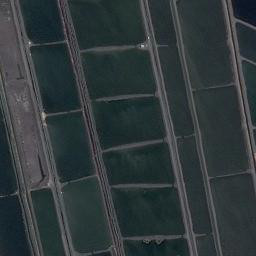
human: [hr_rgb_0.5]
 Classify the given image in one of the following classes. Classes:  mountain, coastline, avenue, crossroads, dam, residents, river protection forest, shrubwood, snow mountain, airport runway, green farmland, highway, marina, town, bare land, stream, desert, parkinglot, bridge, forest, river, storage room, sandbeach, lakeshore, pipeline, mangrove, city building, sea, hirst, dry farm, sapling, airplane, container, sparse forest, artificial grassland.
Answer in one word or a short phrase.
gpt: green farmland